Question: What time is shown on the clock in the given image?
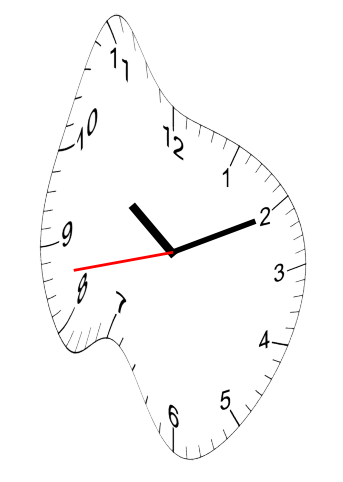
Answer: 10:10:43